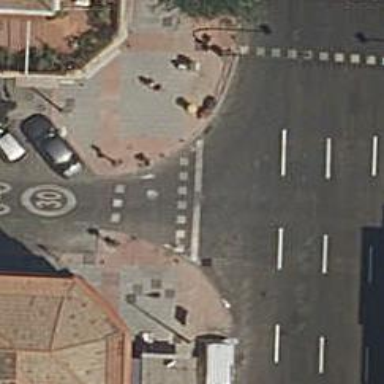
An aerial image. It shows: Crossing equipped with traffic signals. It is zebra crossing.